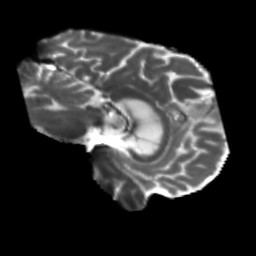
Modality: T2w
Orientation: sagittal
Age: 71
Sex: male
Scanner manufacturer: siemens
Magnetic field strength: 3 T
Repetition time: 5.25 s
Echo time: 0.08 s